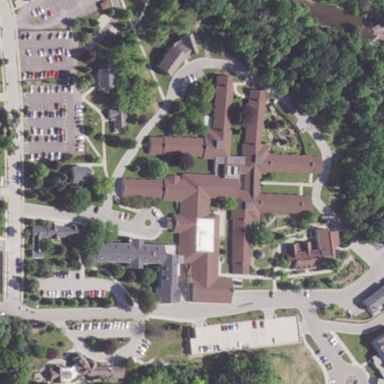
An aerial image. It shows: Hospital providing healthcare services.